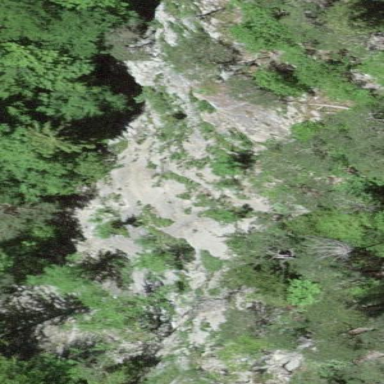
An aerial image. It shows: Landscape of bare rock.